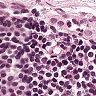
Metastatic tissue present: no